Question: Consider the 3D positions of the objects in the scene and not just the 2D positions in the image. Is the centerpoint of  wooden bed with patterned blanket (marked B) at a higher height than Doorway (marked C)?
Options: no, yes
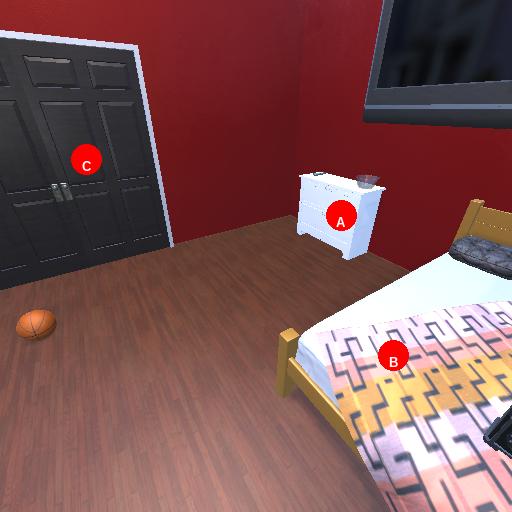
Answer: no